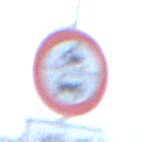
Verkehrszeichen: VerbotKraftfahrzeuge
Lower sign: BesondereFahrzeugeUndTransportgueter8
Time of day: SunriseSunset
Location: Outdoor (Nature)
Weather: PartlyCloudy
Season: NotSpecified
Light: Natural